Field crop: maize
Growth stage: 2
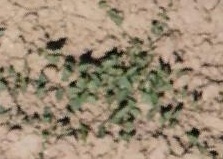
Species: convolvulus